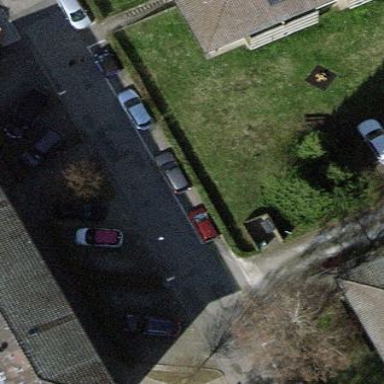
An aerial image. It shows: Street-side parking area.